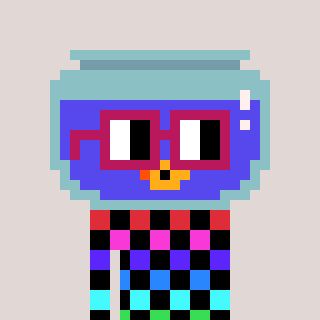
a pixel art character with square dark red glasses, a goldfish-shaped head and a magenta-colored body on a warm background